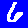
Digit: 6